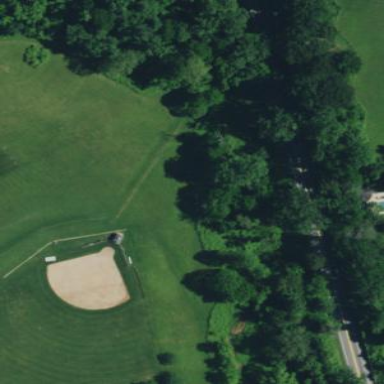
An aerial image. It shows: Softball pitch for leisure sports.